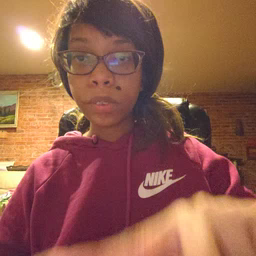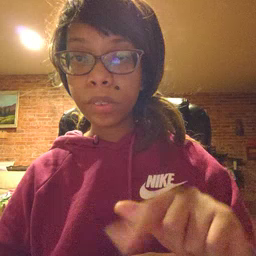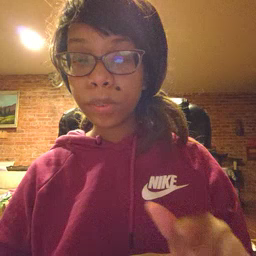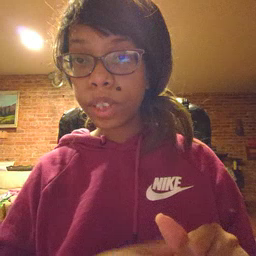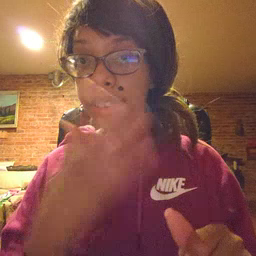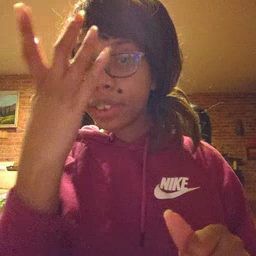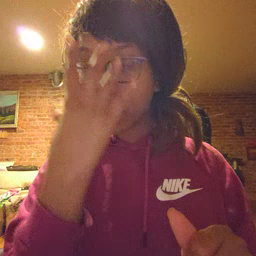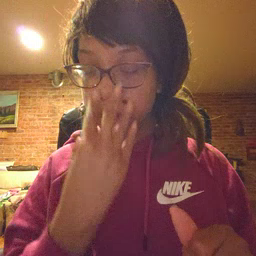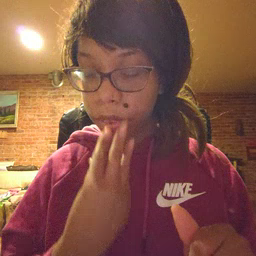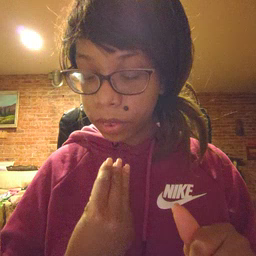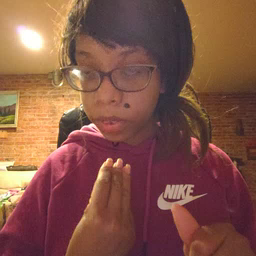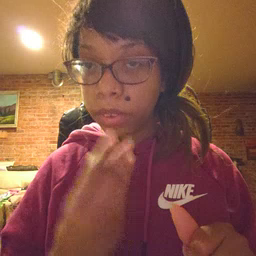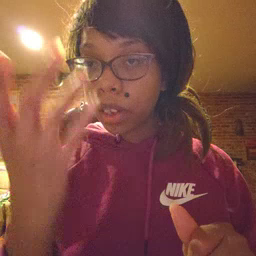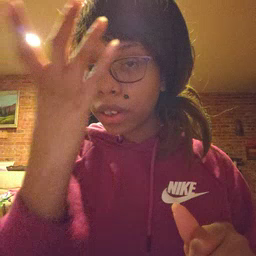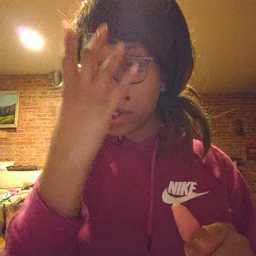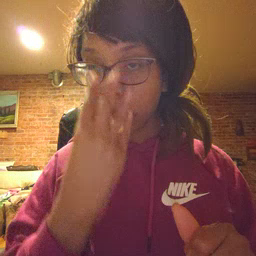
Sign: sleep